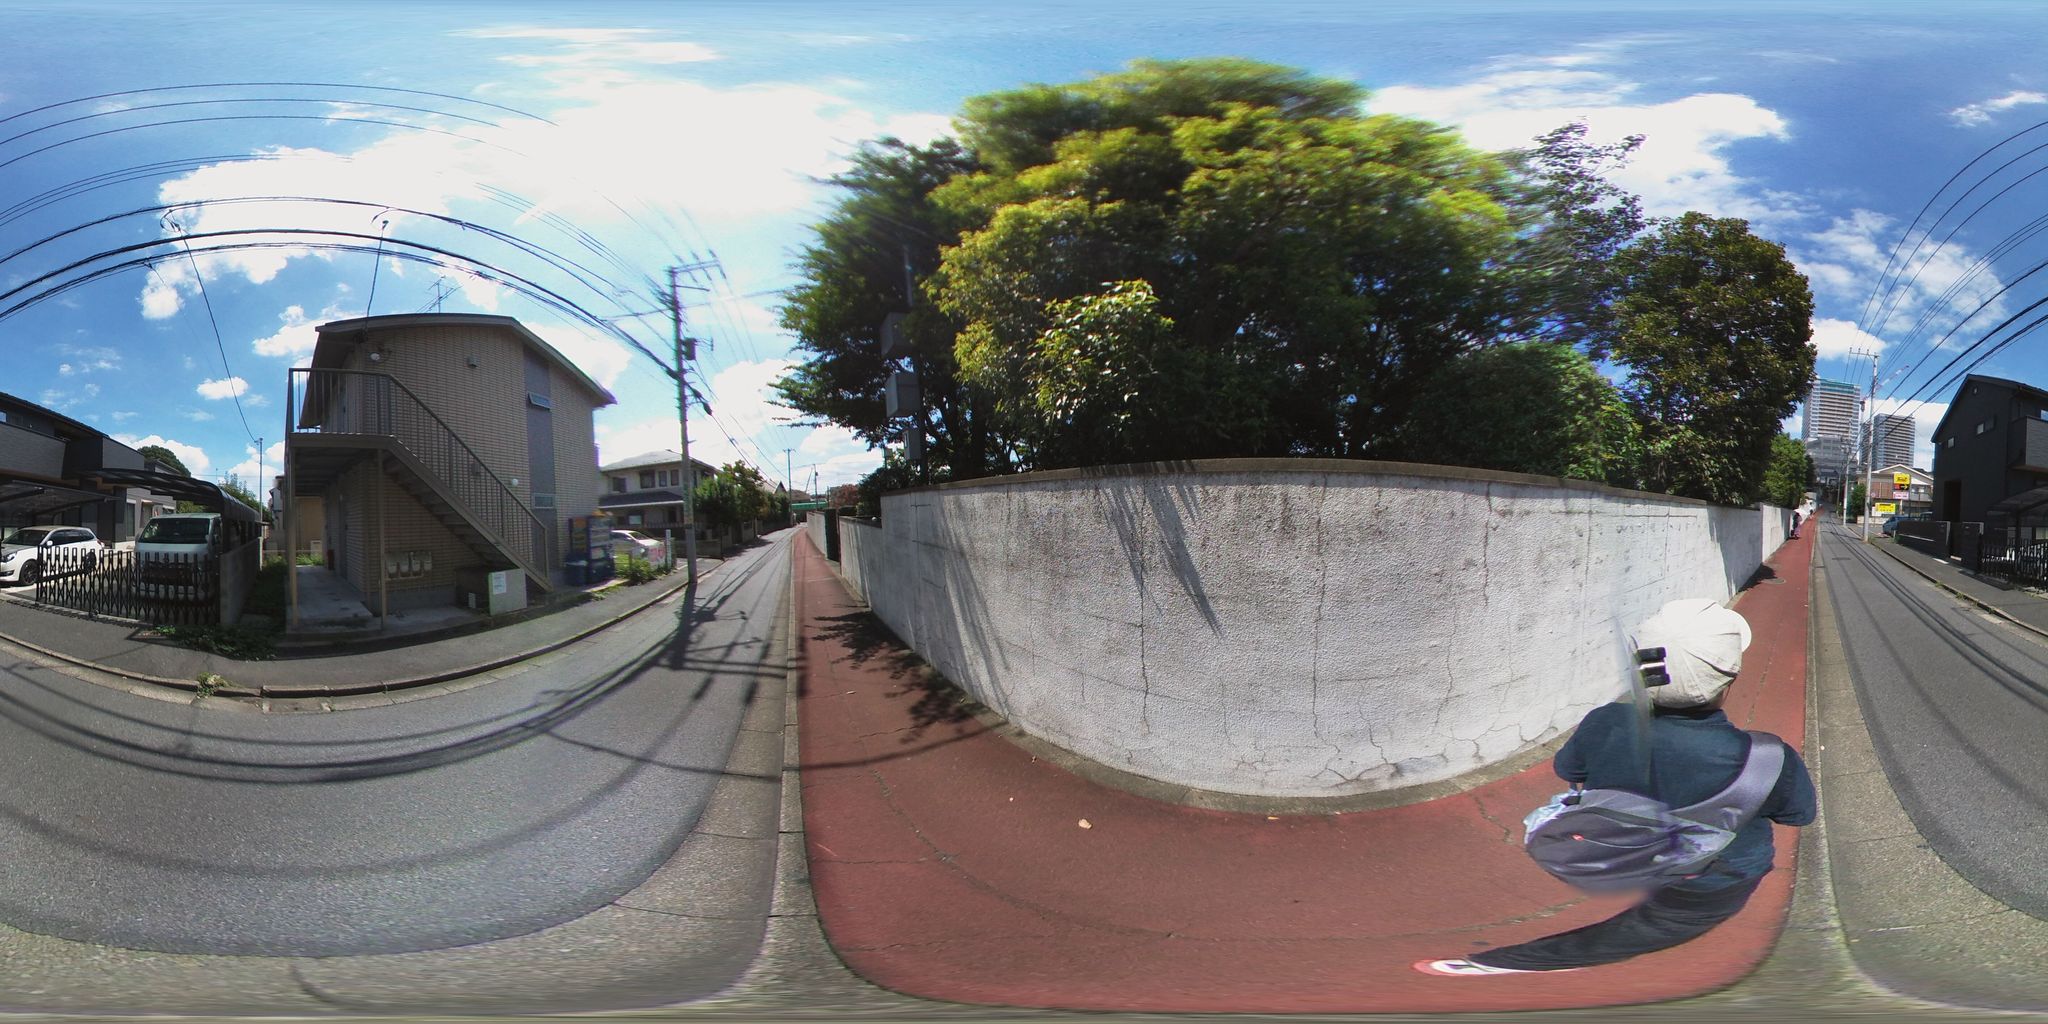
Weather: clear
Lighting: day
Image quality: good
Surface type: cycling surface
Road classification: residential
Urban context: urban centre
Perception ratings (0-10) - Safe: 1.45, Lively: 2.25, Beautiful: 8.82, Boring: 6.93, Depressing: 2.92, Wealthy: 2.24